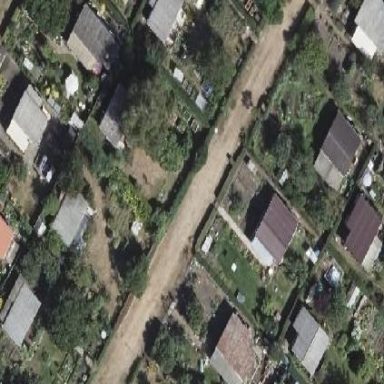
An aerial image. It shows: Plot within allotments.